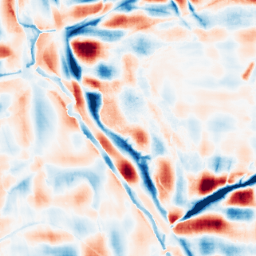
Category: wavelet
Decomposition family: wavelet_dwt
Decomposition parameters: wavelet: db4
level: 5
Upsampling method: sinc_blackman
Upsampling parameters: scale: 8
kernel_size: 16
Upsampling scale: 8